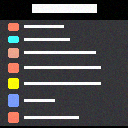
Screen state: on